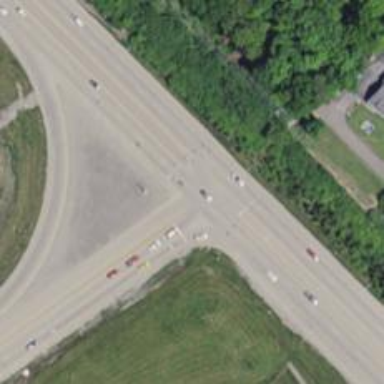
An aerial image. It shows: Trunk link highway.